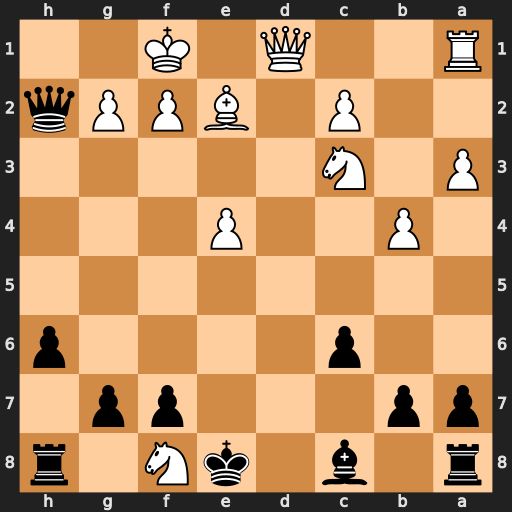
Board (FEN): r1b1kN1r/pp3pp1/2p4p/8/1P2P3/P1N5/2P1BPPq/R2Q1K2
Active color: b
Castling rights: kq
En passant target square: -
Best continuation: Qh1#